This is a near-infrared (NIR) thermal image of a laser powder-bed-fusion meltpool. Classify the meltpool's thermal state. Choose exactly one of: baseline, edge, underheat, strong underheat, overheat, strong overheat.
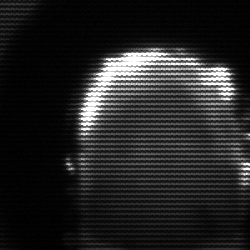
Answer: baseline